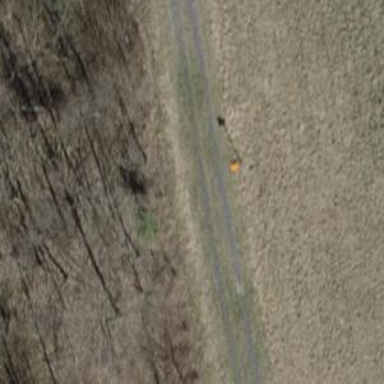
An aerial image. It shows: Aerial marker.